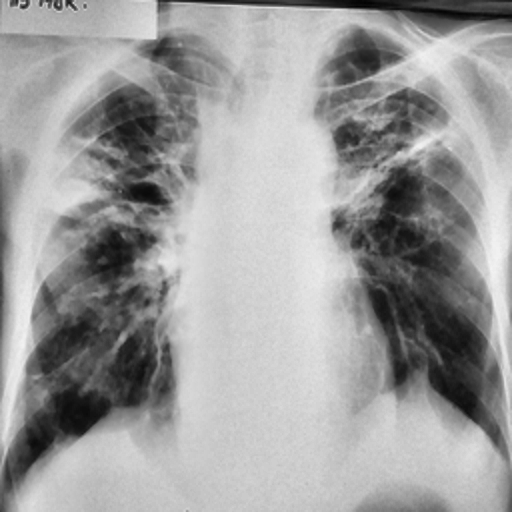
Finding: TUBERCULOSIS